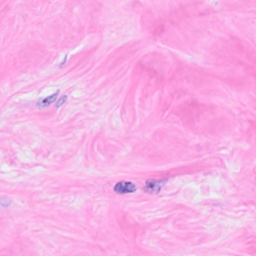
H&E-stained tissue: Breast